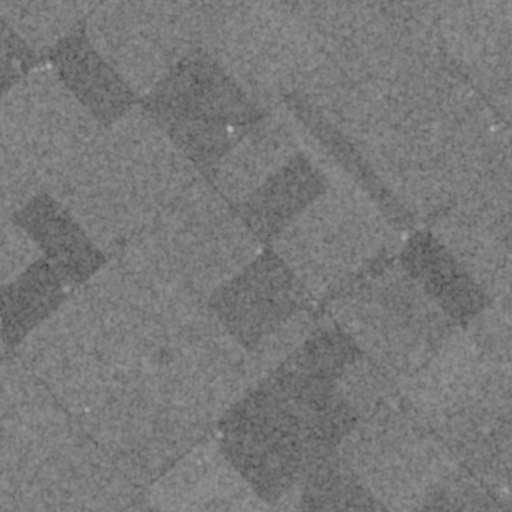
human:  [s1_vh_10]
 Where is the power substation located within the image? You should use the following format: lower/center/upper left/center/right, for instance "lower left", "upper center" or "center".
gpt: The power substation is located in the center left of the image.
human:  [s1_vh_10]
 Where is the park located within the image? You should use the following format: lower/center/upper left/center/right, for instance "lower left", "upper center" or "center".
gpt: There is no park in the image.

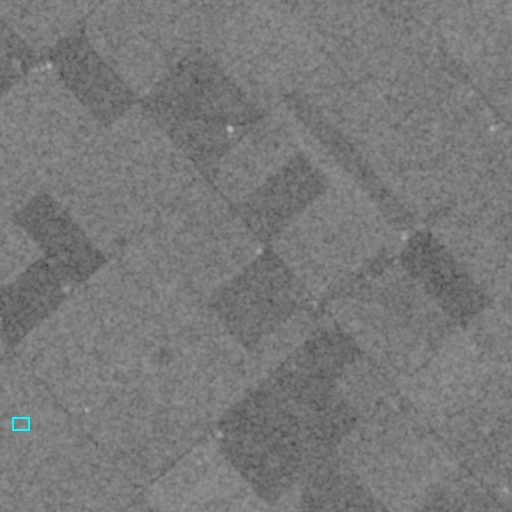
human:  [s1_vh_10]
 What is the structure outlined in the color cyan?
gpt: The structure outlined in cyan is a building.
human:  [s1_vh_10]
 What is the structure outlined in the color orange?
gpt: There is no orange outline.